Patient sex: M
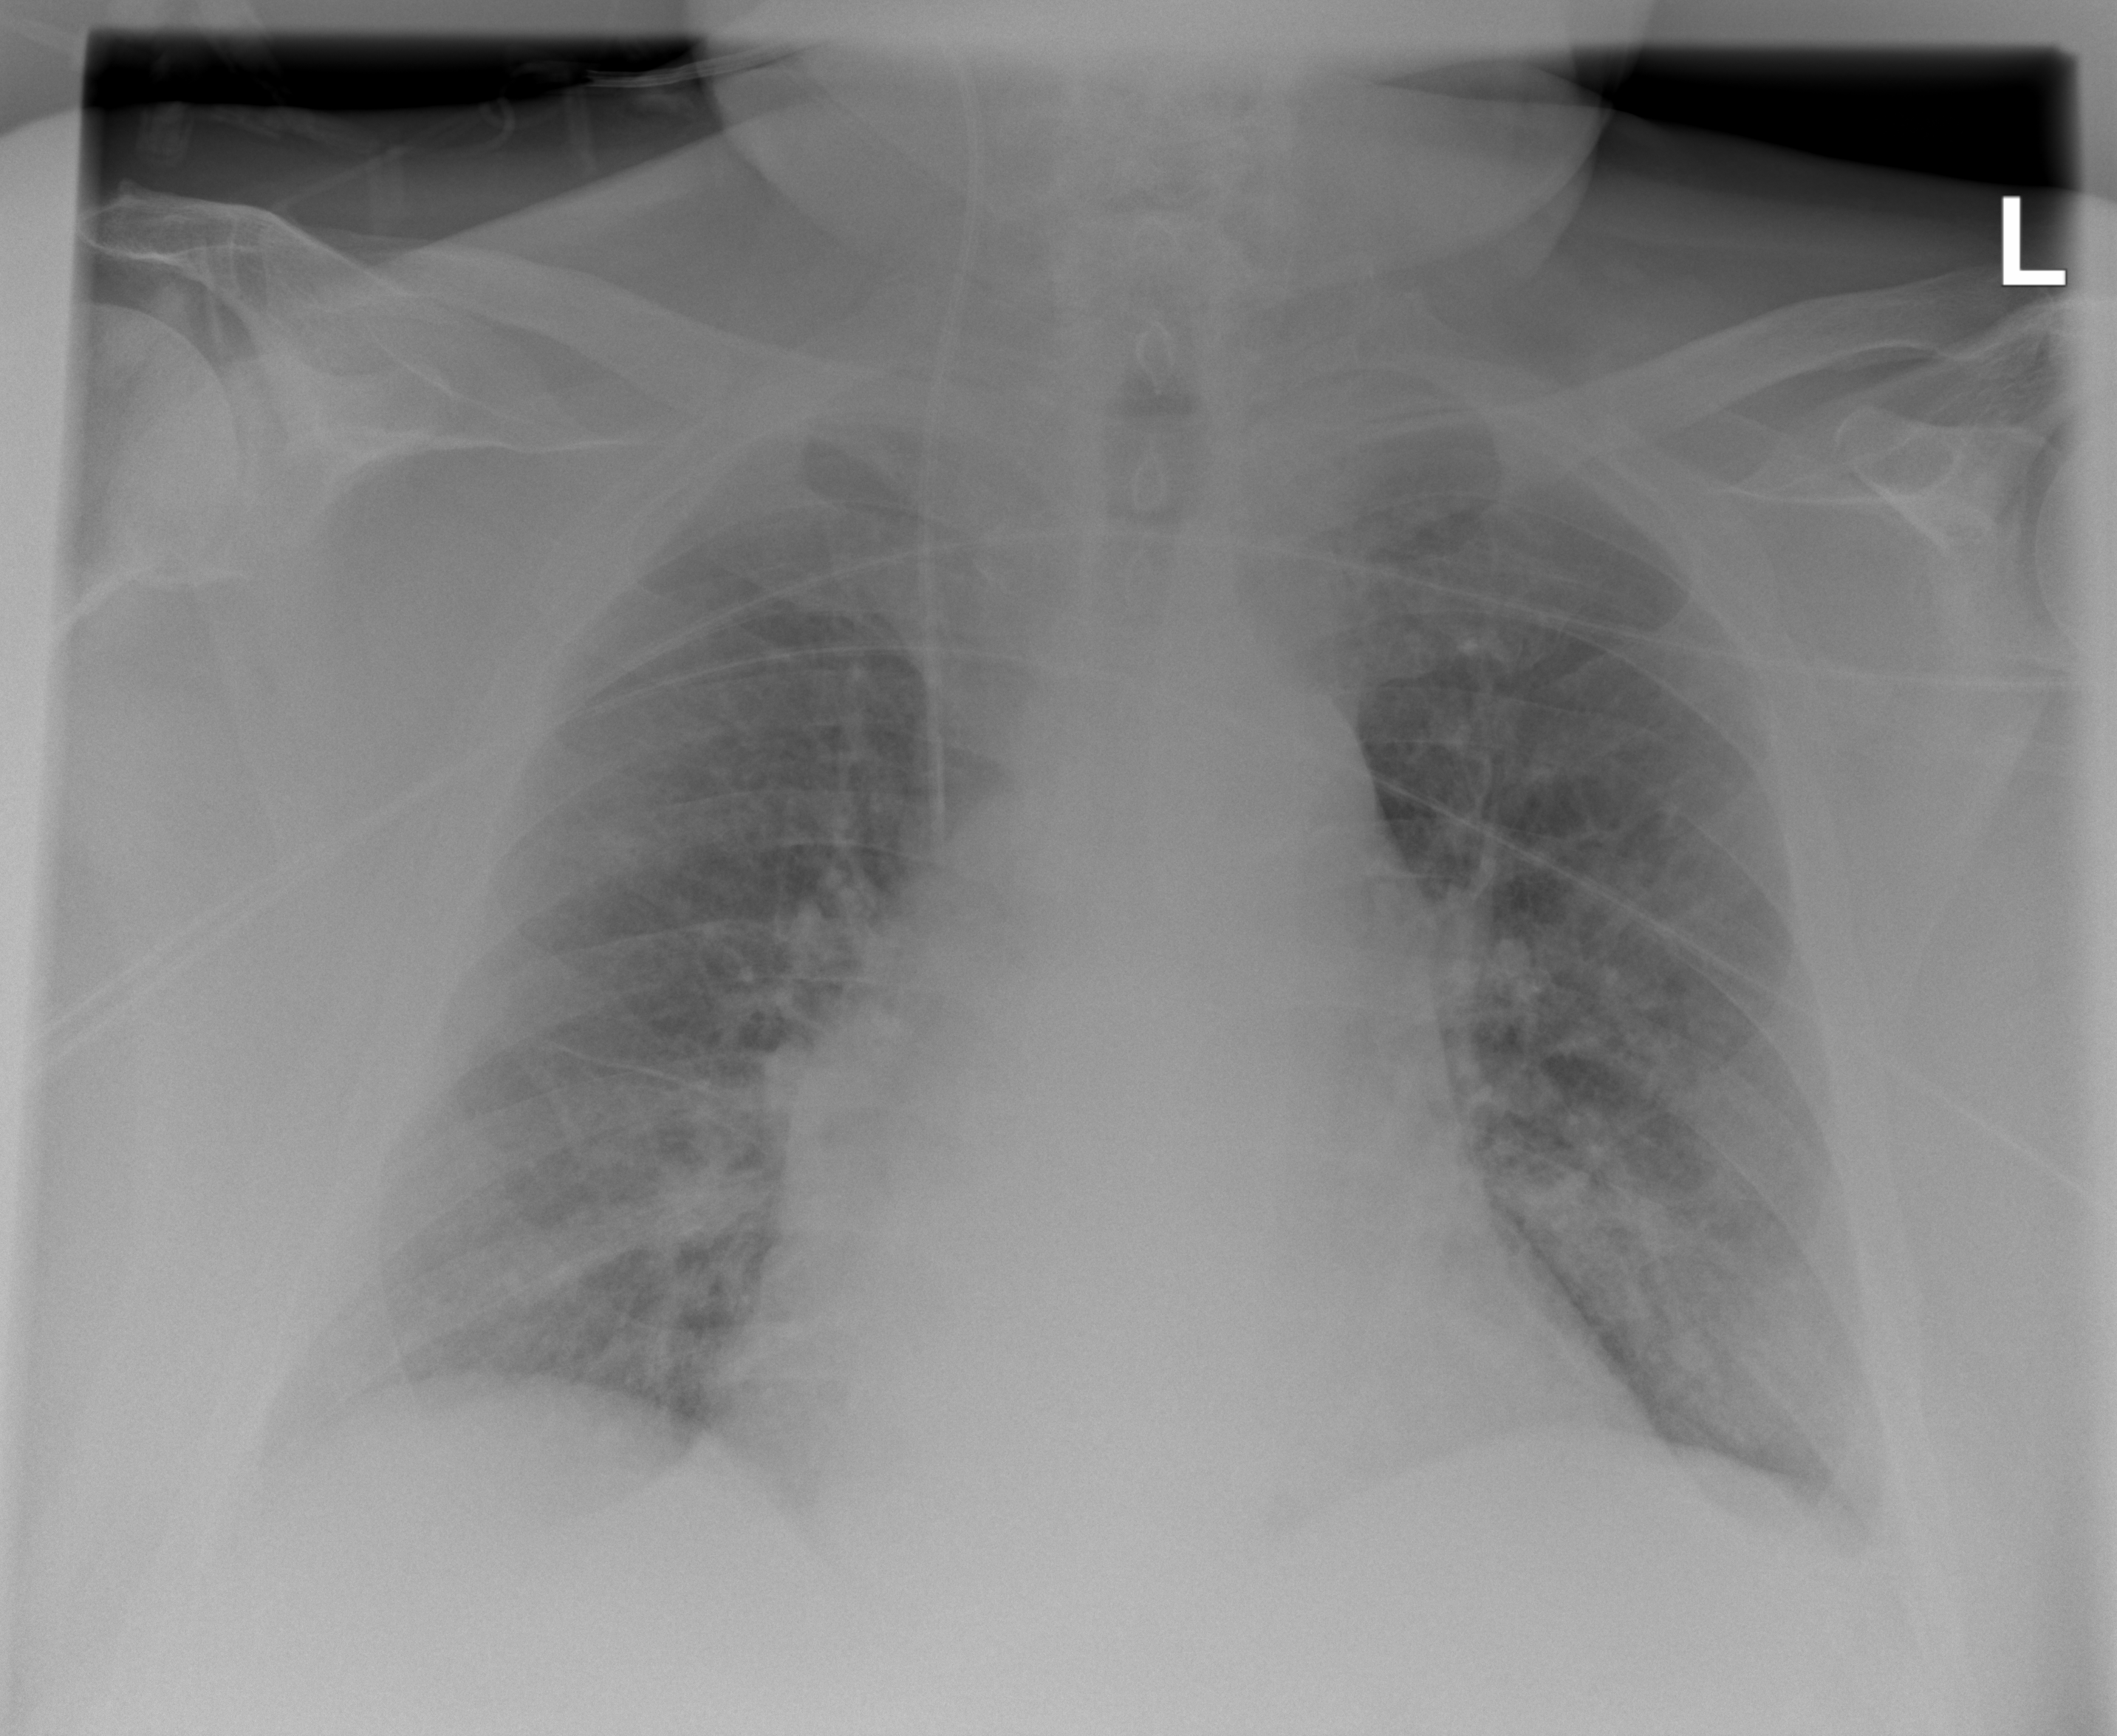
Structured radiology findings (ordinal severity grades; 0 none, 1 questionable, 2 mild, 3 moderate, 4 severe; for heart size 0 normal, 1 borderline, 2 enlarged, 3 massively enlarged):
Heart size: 1
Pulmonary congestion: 2
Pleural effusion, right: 0
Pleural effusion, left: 2
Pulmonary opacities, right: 2
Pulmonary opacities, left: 2
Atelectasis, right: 2
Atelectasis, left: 2